Interaction volume radius: 10 \u00c5
Interaction volume height: 15 \u00c5
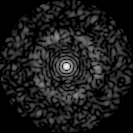
Disorder parameter: 0.8268